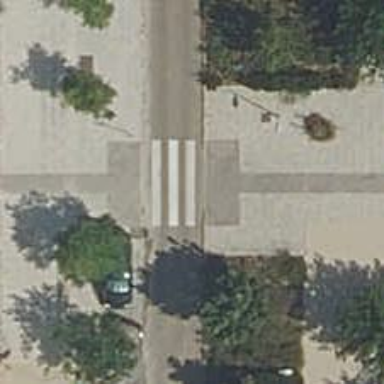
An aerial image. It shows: Uncontrolled crossing on the road.